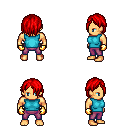
a pixel art fantasy rpg character, male body template, human, tanned skin, teal sleeveless shirt, magenta pants, red bangs hairstyle, gold gloves, four views (front, back, left, right), 2x2 character sprite sheet, small pixel art, hard edges, no anti-aliasing